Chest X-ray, PA view. Patient: 53 years old, sex M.
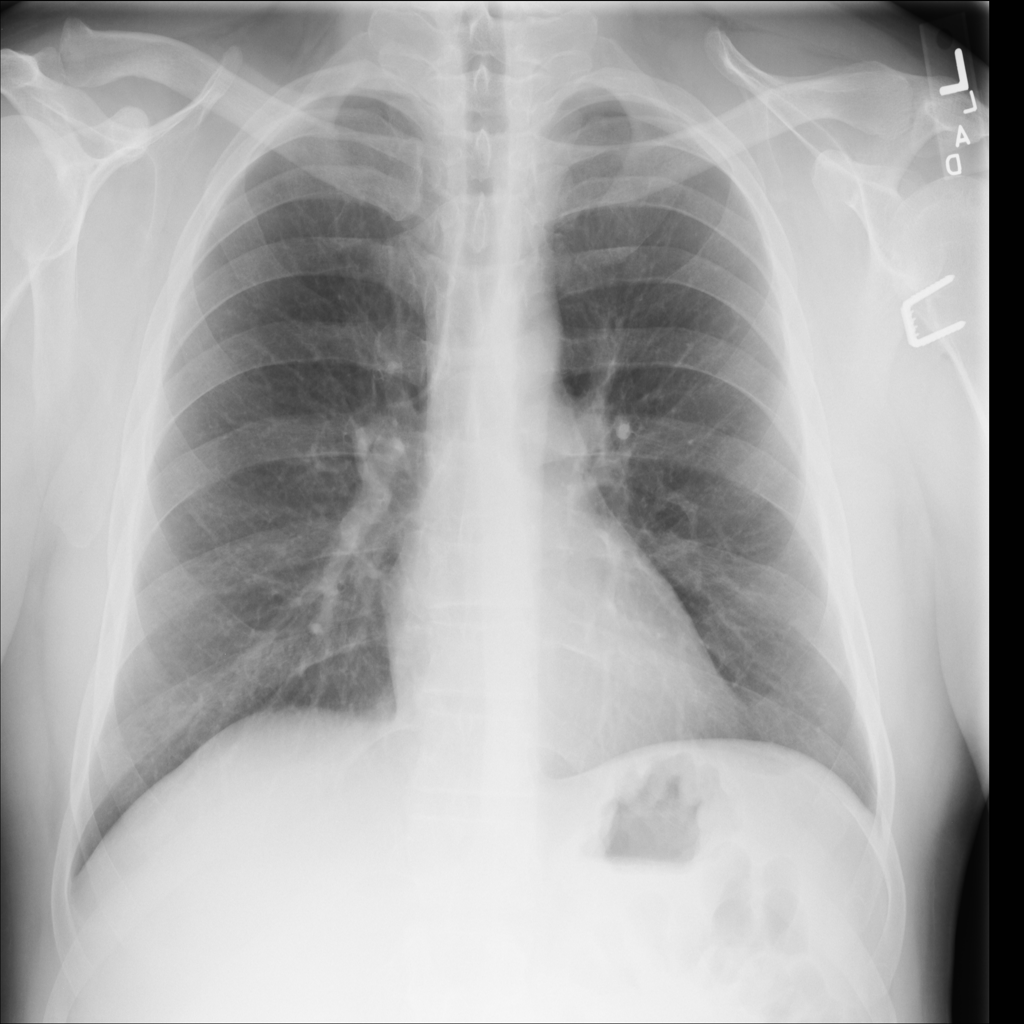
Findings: No Finding